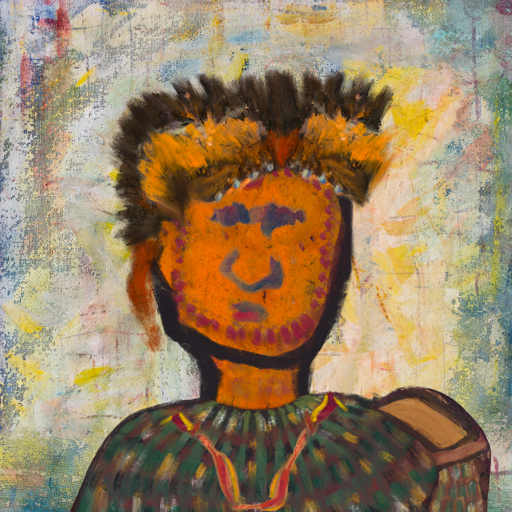
Background: Irani, Head And Neck Front: Doll, Face Front: In_The_Sun, Bust: After_Raid, Hair Front: Blank, Head Accessory: Gypsy_Queen, Second Necklace: Gypsy_Mother_1, Necklace: Blank, Baby: Blank